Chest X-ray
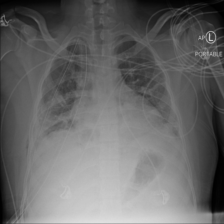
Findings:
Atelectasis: positive
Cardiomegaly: negative
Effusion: negative
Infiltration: negative
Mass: negative
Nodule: negative
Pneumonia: negative
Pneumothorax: negative
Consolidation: negative
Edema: negative
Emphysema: positive
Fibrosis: negative
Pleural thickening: negative
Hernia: negative